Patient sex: F
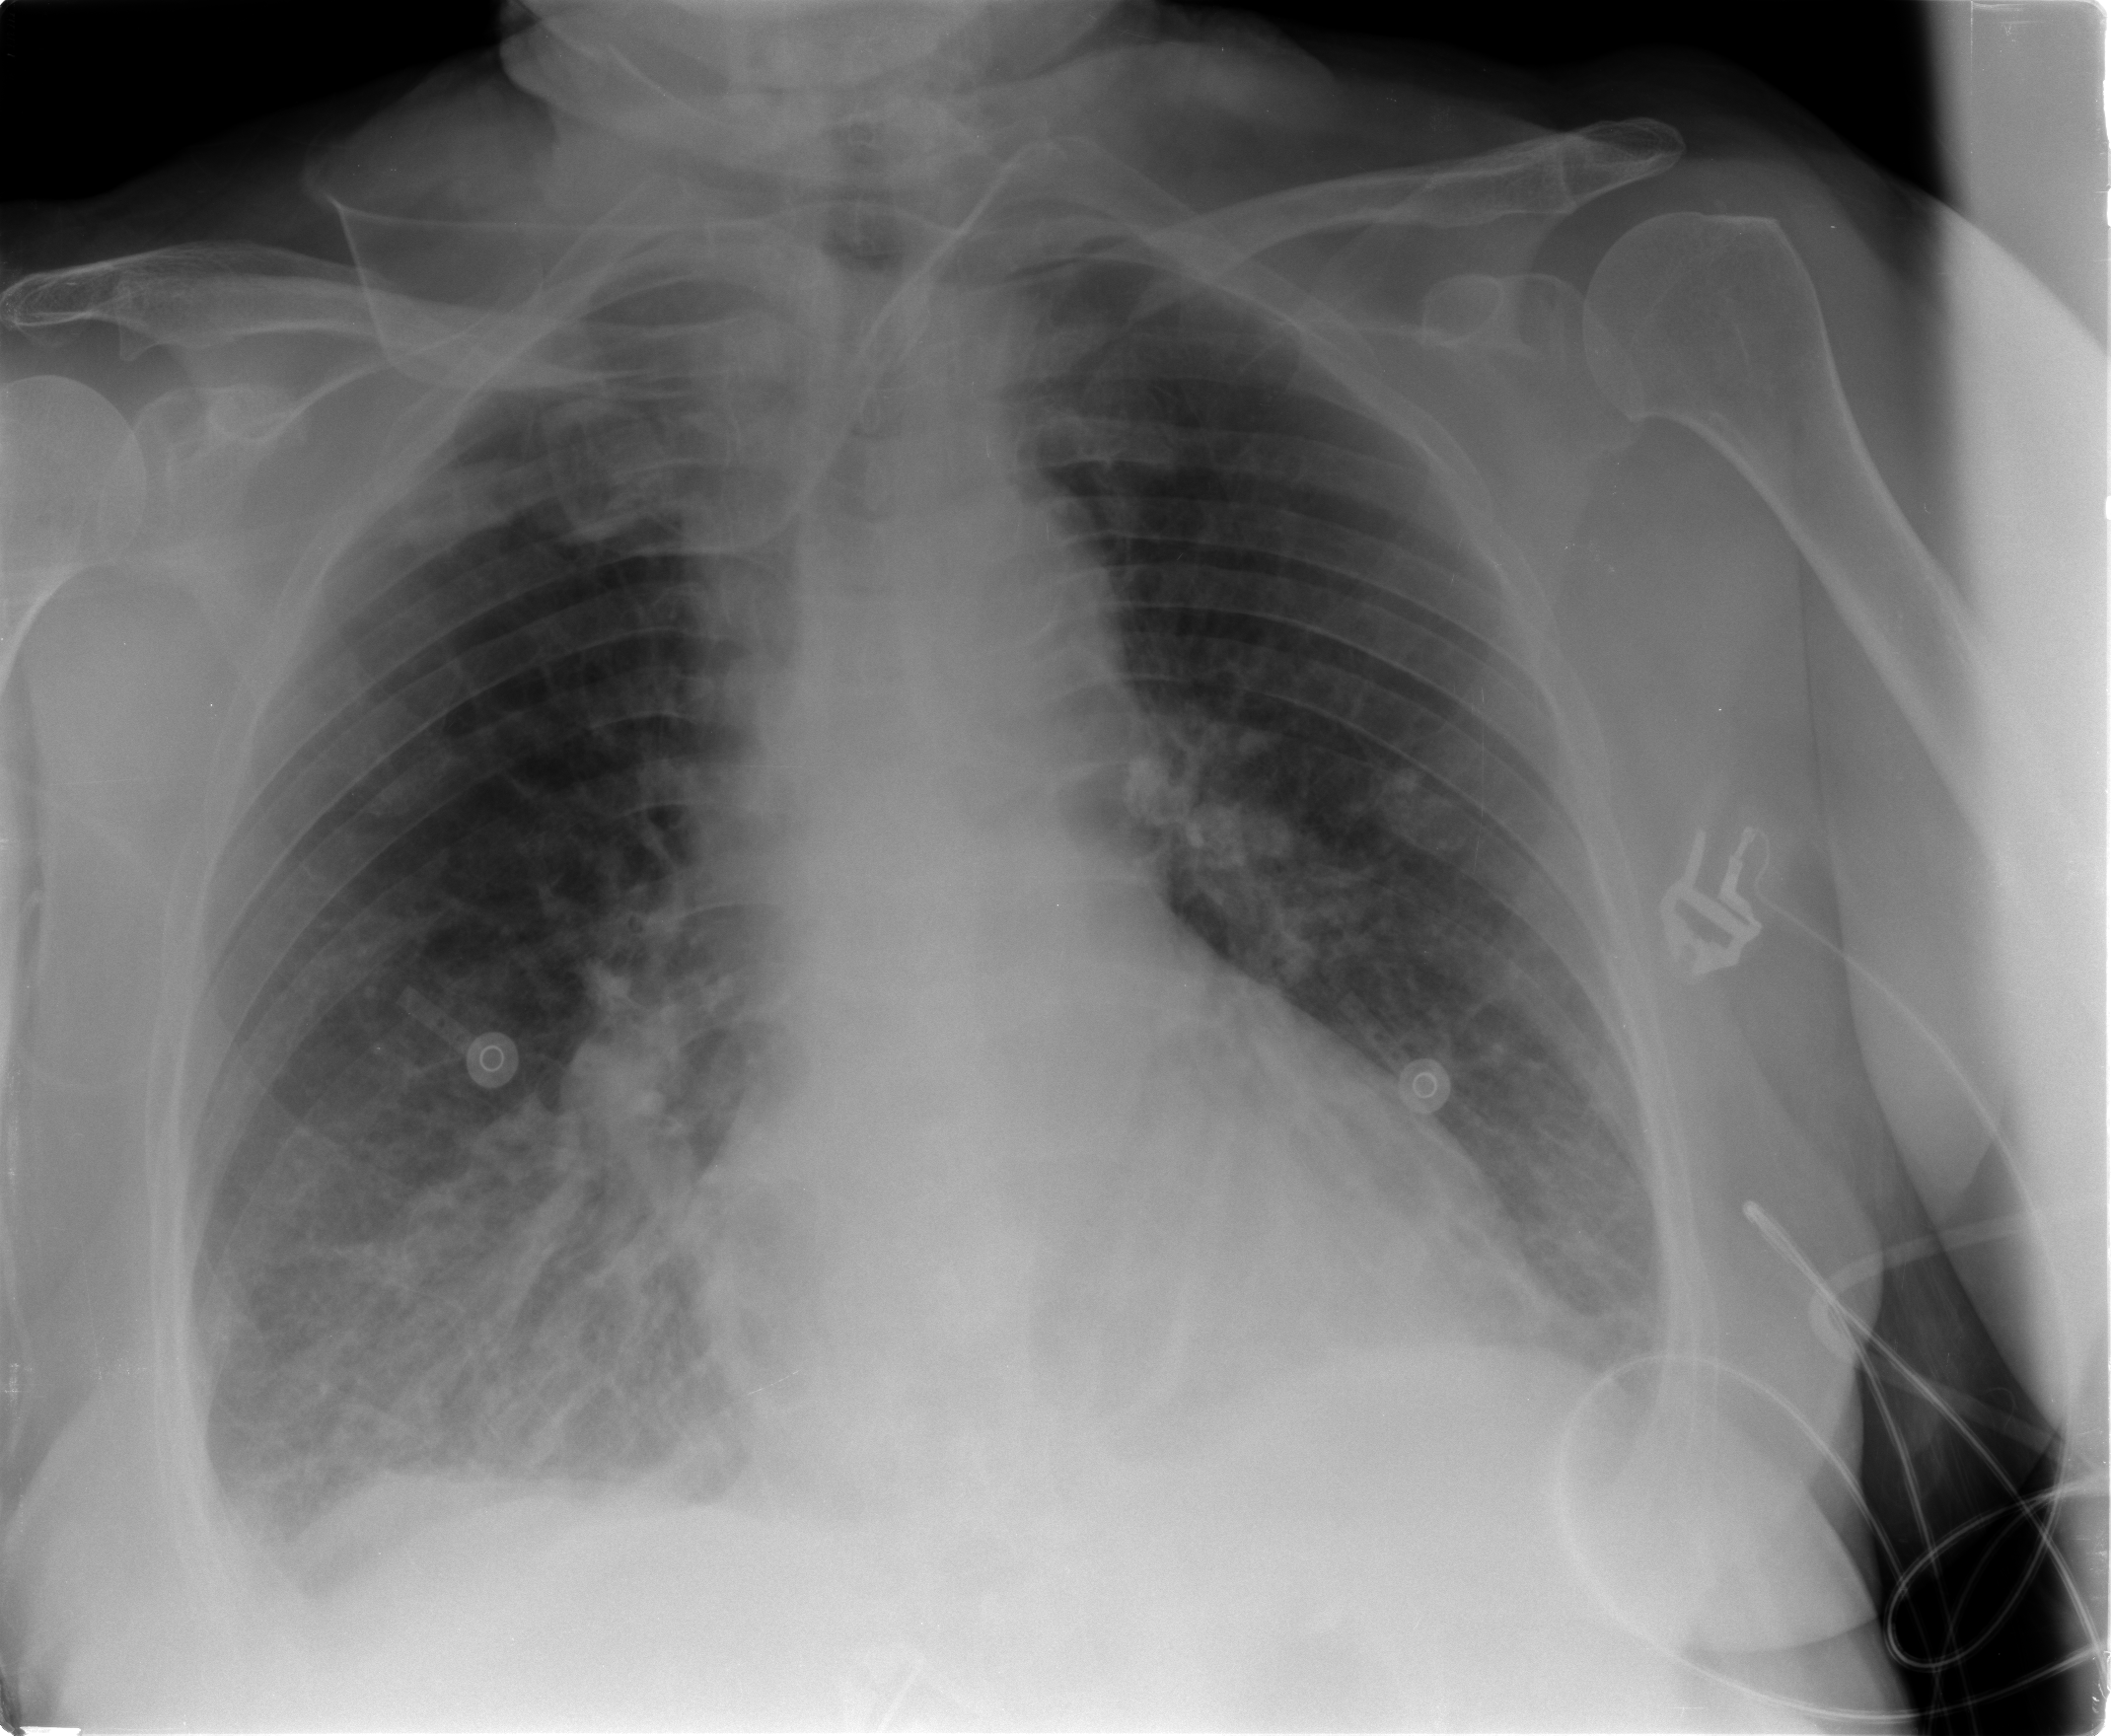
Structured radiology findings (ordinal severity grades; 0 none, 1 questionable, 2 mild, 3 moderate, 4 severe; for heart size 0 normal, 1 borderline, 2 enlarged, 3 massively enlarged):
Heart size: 2
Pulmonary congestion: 2
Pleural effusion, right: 2
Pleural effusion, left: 1
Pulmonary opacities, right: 2
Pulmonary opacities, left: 0
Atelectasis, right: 2
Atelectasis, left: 0